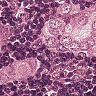
Metastatic tissue present: yes